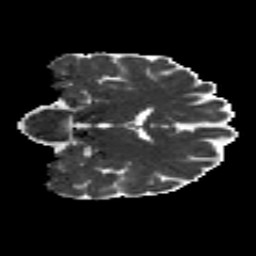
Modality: MD
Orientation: coronal
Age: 24
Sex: male
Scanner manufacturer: siemens
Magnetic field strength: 3 T
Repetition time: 8.8 s
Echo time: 0.085 s